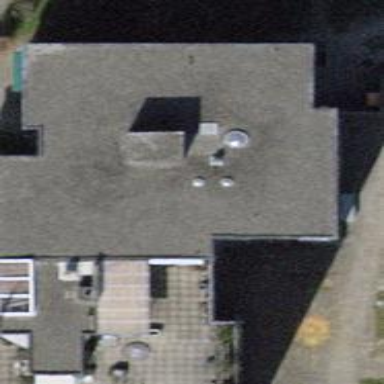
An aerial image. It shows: Kindergarten.